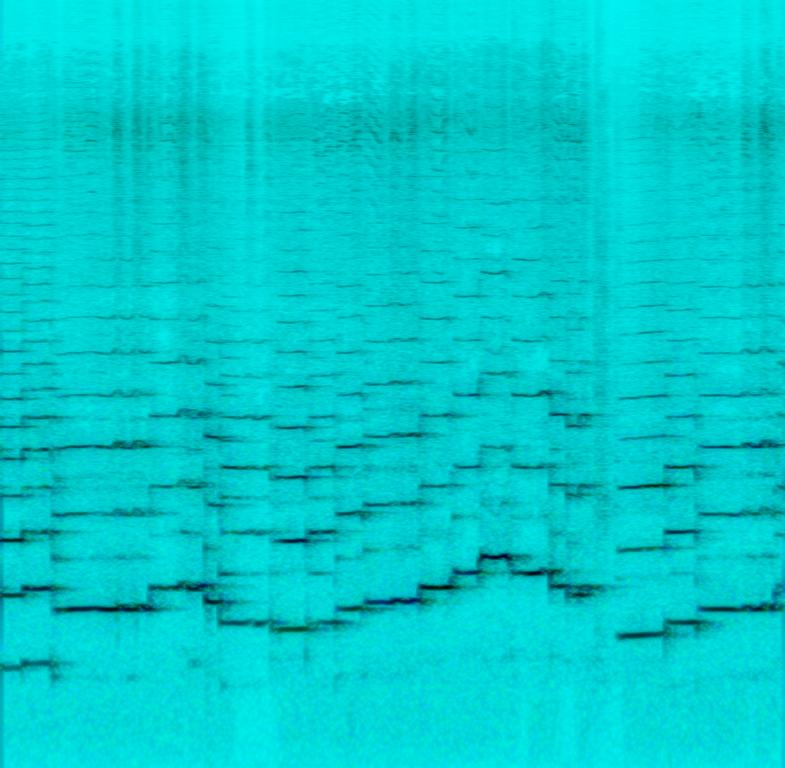
This song features a flute being played at a high pitch. The melody is of a folk song. There are no other instruments in this song. There are no voices in this song. This song can be played in an animation movie featuring a person skipping in a forest.